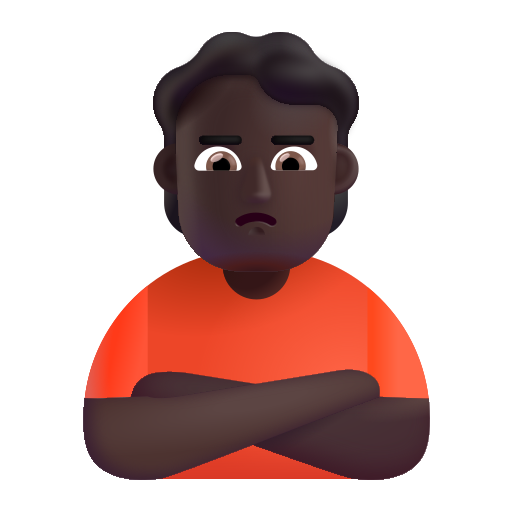
person pouting color dark